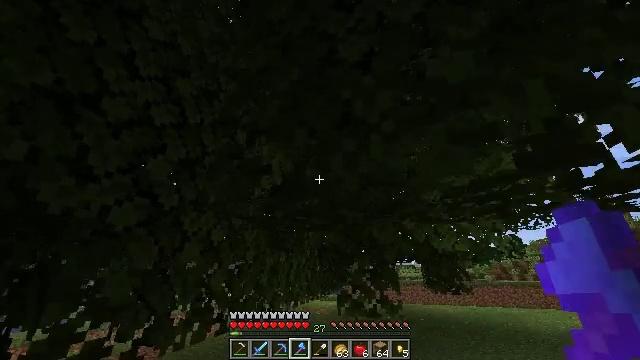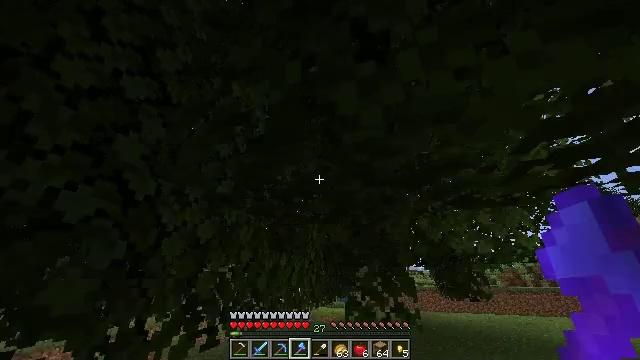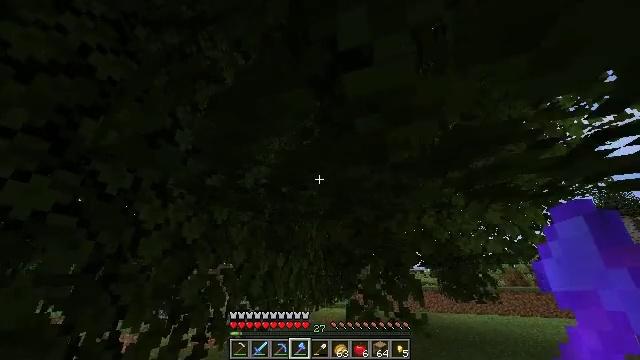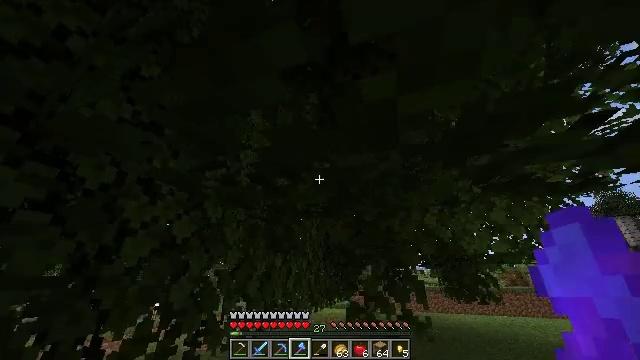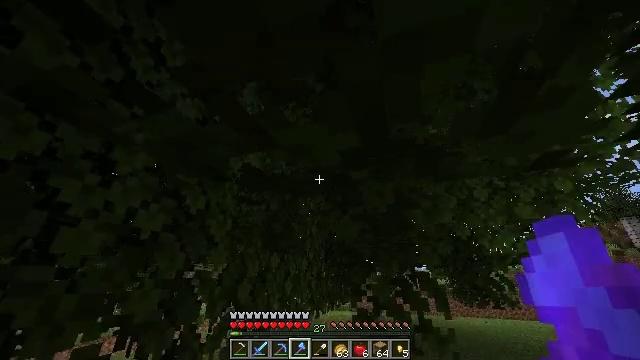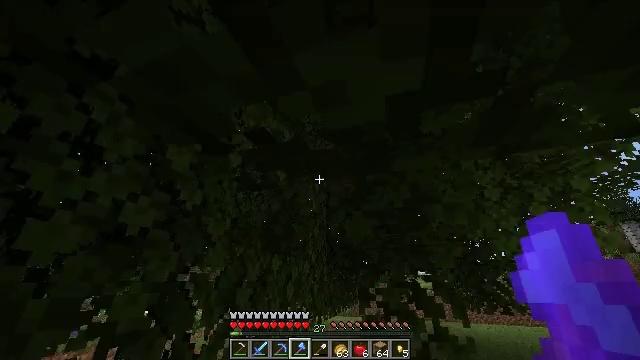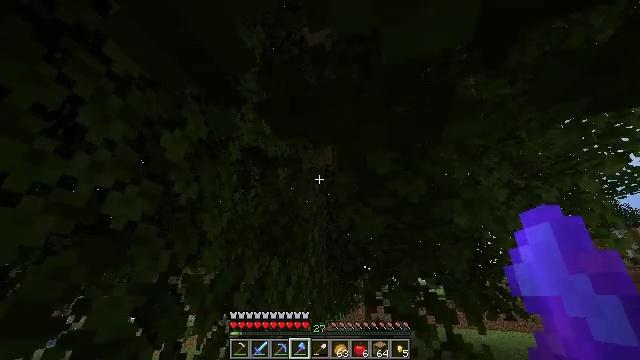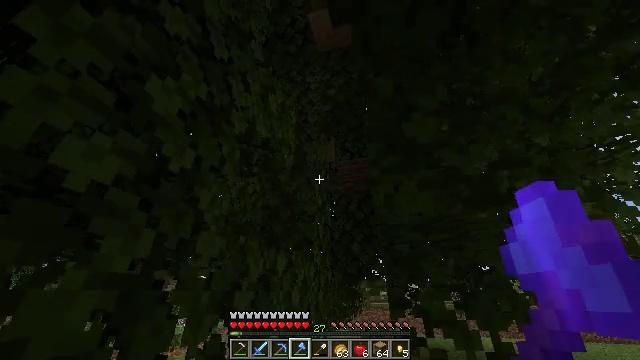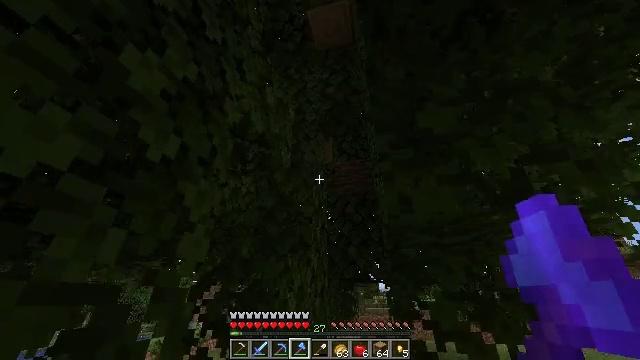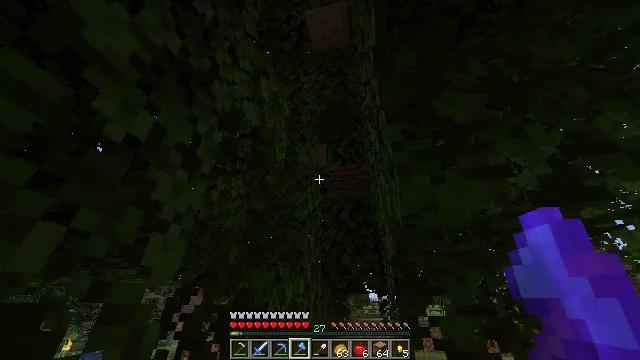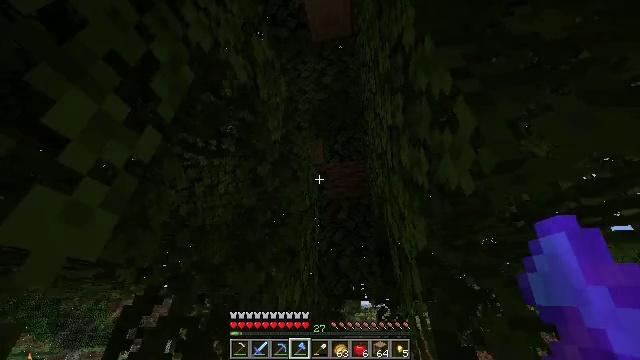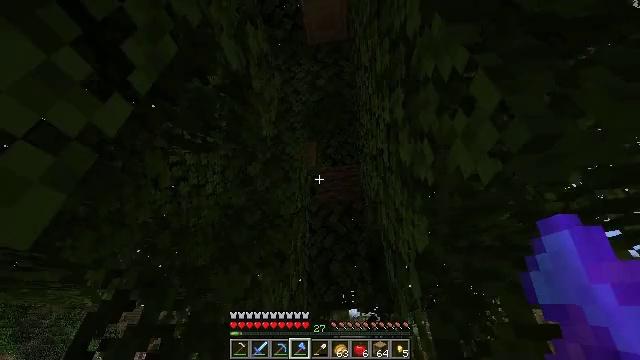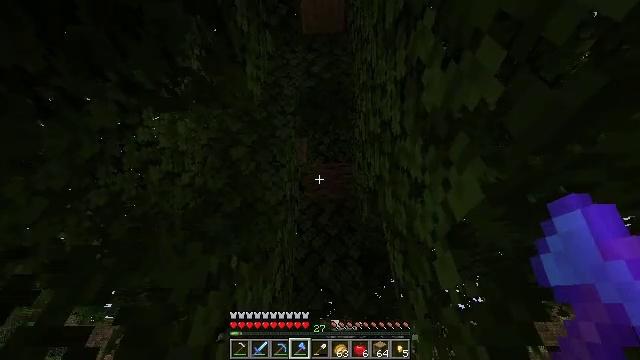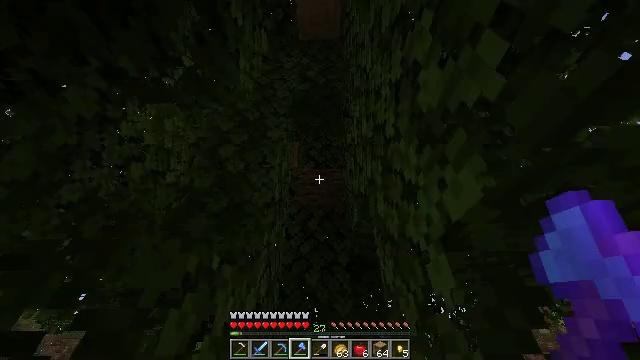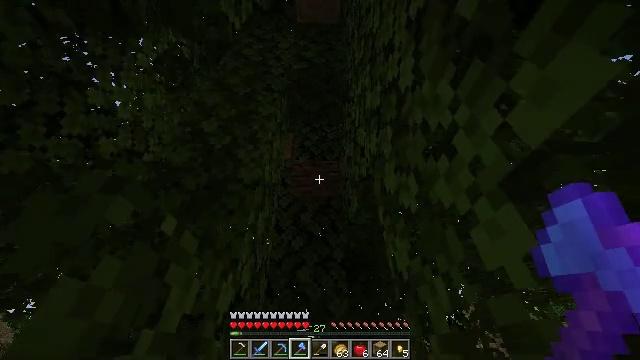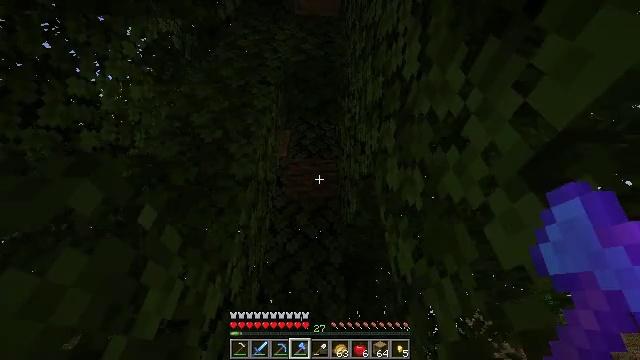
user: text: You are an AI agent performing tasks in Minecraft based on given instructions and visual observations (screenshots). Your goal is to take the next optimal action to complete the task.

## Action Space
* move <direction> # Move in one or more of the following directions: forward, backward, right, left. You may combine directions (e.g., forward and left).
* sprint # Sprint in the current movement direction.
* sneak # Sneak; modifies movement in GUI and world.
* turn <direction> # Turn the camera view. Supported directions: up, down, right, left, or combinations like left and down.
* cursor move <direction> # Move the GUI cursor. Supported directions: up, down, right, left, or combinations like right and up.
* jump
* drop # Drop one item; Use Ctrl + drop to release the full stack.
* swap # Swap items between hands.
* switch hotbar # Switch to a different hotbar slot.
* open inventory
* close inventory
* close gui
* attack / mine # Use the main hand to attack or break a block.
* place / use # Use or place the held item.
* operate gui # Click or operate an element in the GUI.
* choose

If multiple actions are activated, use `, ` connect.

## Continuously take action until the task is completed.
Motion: motion action
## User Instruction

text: Mine oak leaves.
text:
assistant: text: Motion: move forward, turn left and up
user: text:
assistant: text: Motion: move forward
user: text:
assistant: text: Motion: move forward
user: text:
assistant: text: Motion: move forward and move left
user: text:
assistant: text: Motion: move forward and move left
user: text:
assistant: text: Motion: move forward and move left, turn right and up
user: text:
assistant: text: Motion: move forward, turn right and up
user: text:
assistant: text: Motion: move forward, turn right and up
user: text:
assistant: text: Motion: move forward, turn right and up
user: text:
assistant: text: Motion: move forward, turn right and up
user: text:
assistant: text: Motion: move forward, turn right and up
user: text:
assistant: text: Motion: move forward, turn right and up
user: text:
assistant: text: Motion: move forward, turn right and up
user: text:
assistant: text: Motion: turn right and up
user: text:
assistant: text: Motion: no_op
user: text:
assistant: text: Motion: no_op
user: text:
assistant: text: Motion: no_op
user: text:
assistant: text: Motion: move forward
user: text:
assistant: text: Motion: move forward, turn up
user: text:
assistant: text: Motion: move forward, turn up
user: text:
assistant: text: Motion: move forward, turn left and up
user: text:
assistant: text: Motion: move forward, turn up
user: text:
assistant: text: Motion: move forward, turn left
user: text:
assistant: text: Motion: move forward, turn left
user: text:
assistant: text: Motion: turn left and up
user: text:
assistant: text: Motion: turn up, attack / mine
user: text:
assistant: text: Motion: attack / mine
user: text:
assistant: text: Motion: attack / mine
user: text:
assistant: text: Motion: attack / mine
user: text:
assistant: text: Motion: attack / mine